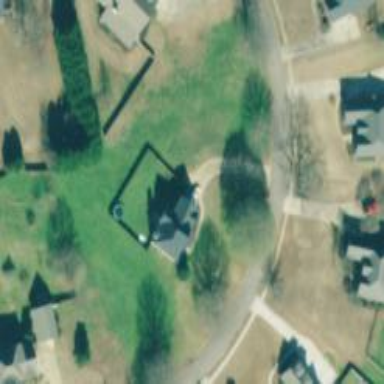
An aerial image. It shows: Driveway.